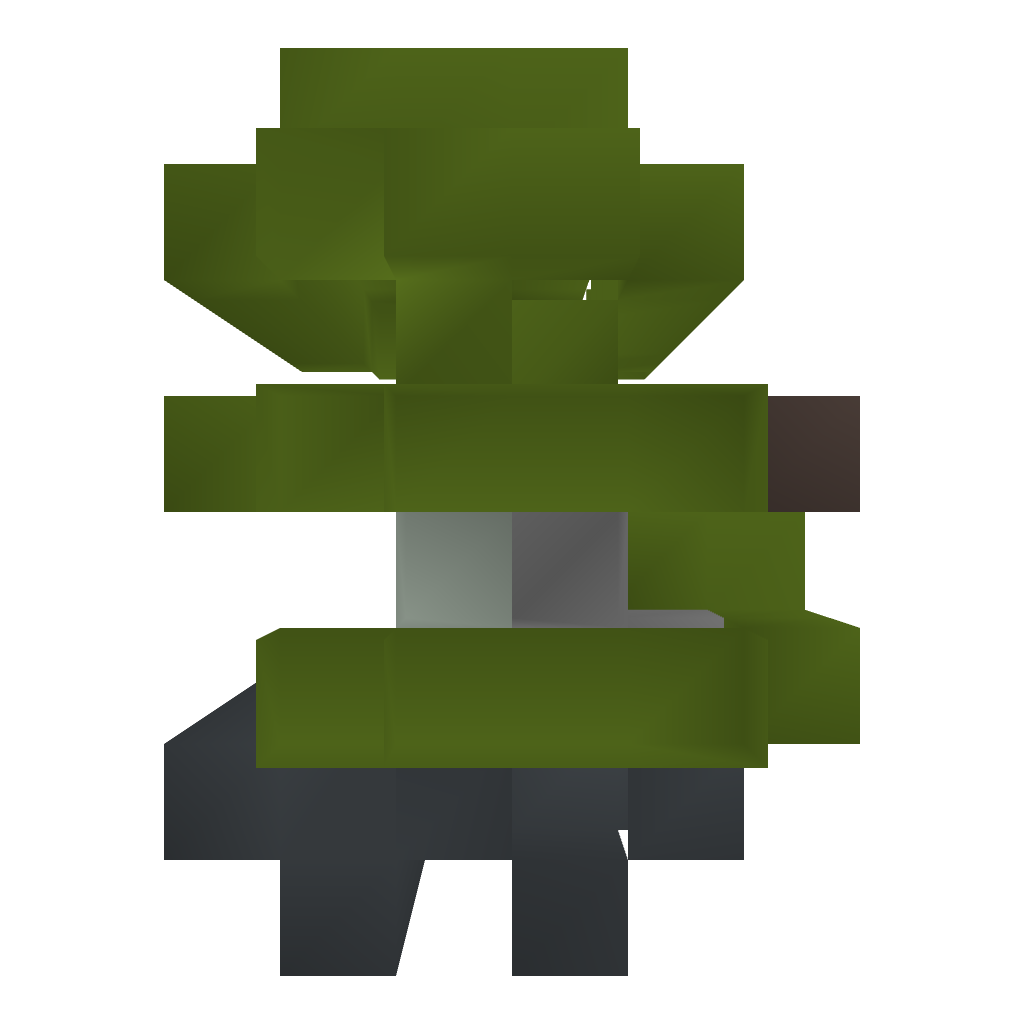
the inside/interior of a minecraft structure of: Small Canon (1-5)